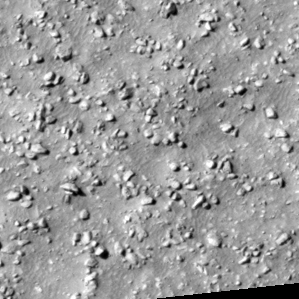
Label: non_frost